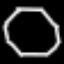
Label: octagon